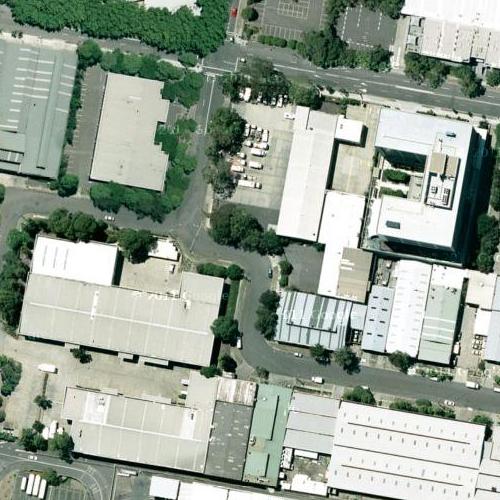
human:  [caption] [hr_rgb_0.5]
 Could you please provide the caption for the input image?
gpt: An industrial area with some white buildings densely arranged and a crossroad in the middle .

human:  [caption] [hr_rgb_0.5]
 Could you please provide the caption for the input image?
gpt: There are some road with green plants on the roadside pass through the industrial area .

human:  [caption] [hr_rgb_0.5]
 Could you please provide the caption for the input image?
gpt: Some roads with plants on the roadside pass through the industrial area .

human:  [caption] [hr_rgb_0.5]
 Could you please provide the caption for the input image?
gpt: An industrial area with some white buildings densely arranged and a crossroad in the middle .

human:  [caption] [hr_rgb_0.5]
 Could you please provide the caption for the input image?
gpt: An industrial area with some white buildings while some roads goes through this area .